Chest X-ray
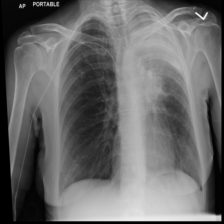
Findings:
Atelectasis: positive
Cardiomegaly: negative
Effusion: negative
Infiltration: negative
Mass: positive
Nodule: negative
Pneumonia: negative
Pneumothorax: negative
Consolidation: negative
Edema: negative
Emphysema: negative
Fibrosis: negative
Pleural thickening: negative
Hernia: negative